Question: I have the following Table,As you can see one Name can have multiple values, which are displayed as a block. I want for it looks like this: if a Name has multiple Values, the Values should be displayed inline.
View-part: Is done in XML, with the access to a Model data. In this case:
model>Name and model>Value. The data in the Model is represented the way it is in the Table.
I do not want to change the way data is being displayed in the Model, however, I would like for the View-part to look different.
: Wanted to change the way Data is being displayed in the Model but realized, the Data within the Model is being used for different circumstances those changing it could cause more Problems
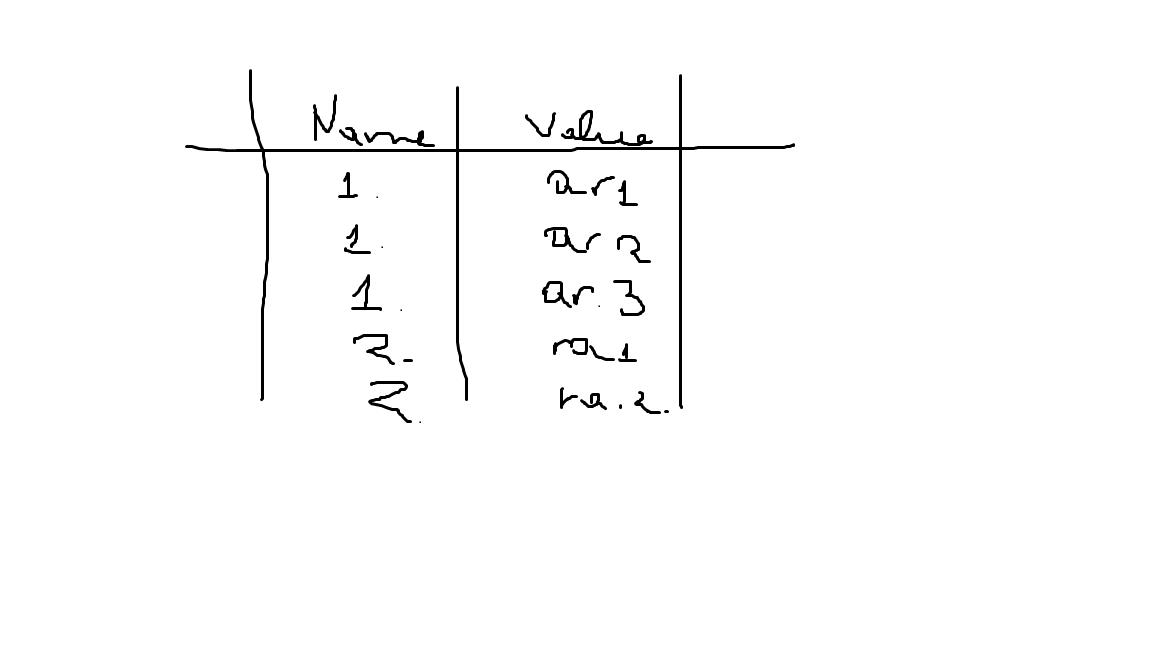
Answer: I think you are looking for <URL>.
'''
new Text({"visible" : "{= ${status} === 'critical' && ${amount} > 10000 }"});
'''
This can be used for simple checks (booleans, length of array, value bigger or small, etc).
If you need more advanced logic on you bindings you should use formatters, look <URL>.
'''
// In view
<ObjectStatus text="{path: 'invoice>Status', formatter: '.formatter.statusText' }"/>
// In formatter
statusText: function (sStatus) {
var resourceBundle = this.getView().getModel("i18n").getResourceBundle();
switch (sStatus) {
case "A":
return resourceBundle.getText("invoiceStatusA");
case "B":
return resourceBundle.getText("invoiceStatusB");
case "C":
return resourceBundle.getText("invoiceStatusC");
default:
return sStatus;
}
}
'''